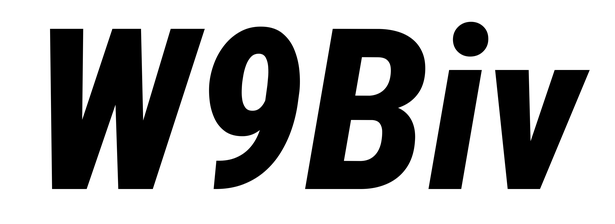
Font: Roboto-Italic_Condensed_ExtraBold_Italic